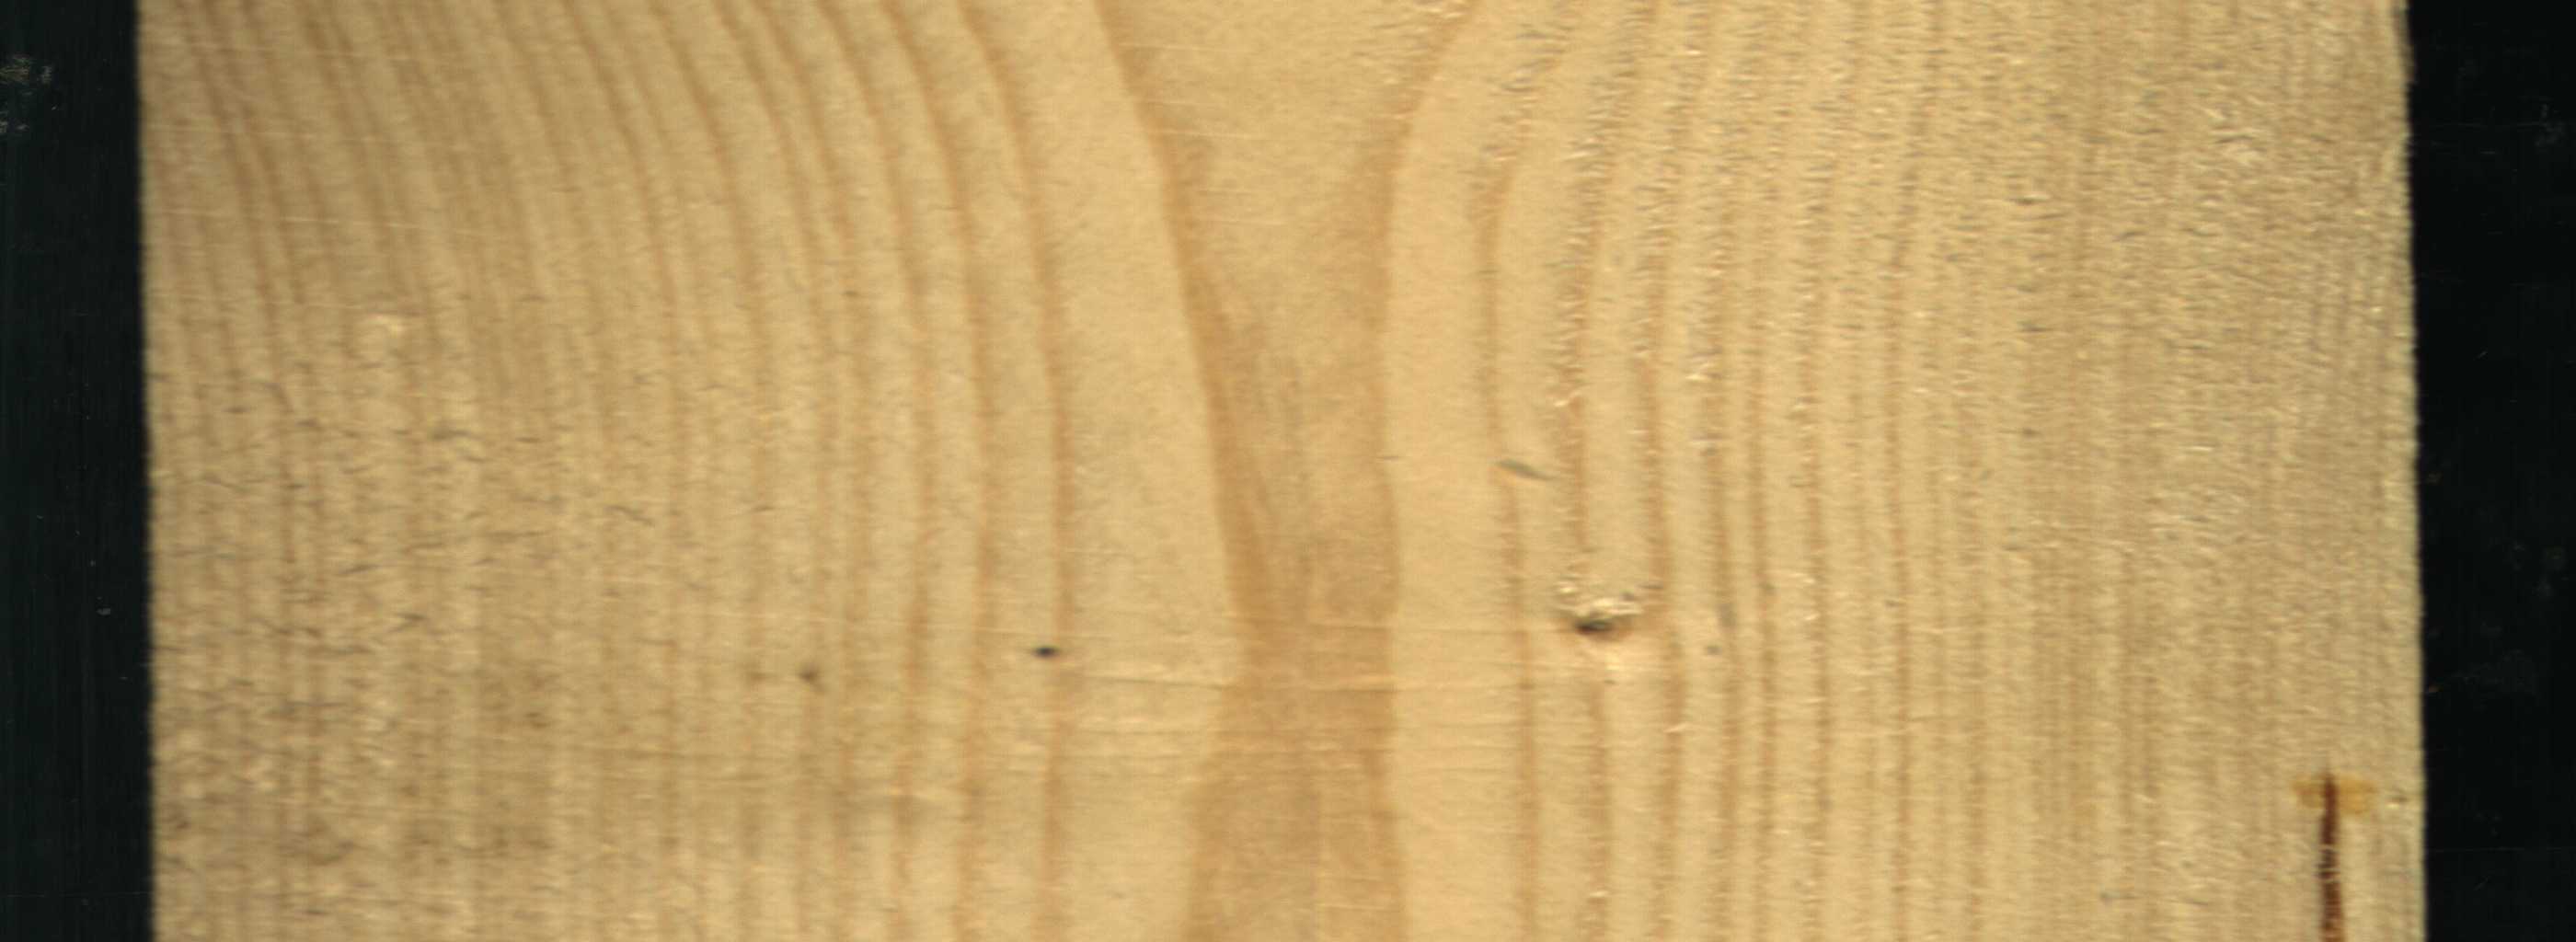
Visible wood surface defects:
resin
Live_Knot